Question: I want to draw a "bounding box" around a skewed rectangle. I thought I could use the cvMinAreaRect2() function but it only handles the rotation, see this image:

Is there any function to solve this?
If not, any ideas how to implement it?
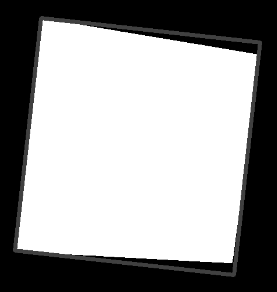
Answer: Compute both MinAreaRect and ConvexHull. Then, for each of the four points found by MinAreaRect, find the corresponding nearest point in the convex hull.